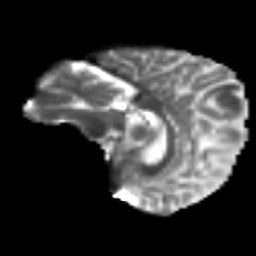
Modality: T2w
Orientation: sagittal
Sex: female
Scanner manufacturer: ge
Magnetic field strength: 3 T
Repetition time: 7 s
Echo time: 0.08 s